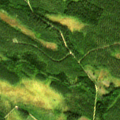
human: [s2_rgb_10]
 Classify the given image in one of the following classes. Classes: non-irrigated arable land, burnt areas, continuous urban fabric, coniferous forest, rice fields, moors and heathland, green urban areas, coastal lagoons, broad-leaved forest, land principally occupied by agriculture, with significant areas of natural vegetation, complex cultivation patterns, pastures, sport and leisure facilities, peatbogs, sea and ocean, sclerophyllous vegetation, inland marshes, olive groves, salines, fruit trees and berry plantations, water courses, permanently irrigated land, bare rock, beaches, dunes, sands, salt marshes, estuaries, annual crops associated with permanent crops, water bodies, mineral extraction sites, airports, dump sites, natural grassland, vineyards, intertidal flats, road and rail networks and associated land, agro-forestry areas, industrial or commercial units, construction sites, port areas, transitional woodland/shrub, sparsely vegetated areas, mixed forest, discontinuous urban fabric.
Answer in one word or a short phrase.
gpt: coniferous forest, mixed forest, transitional woodland/shrub, peatbogs